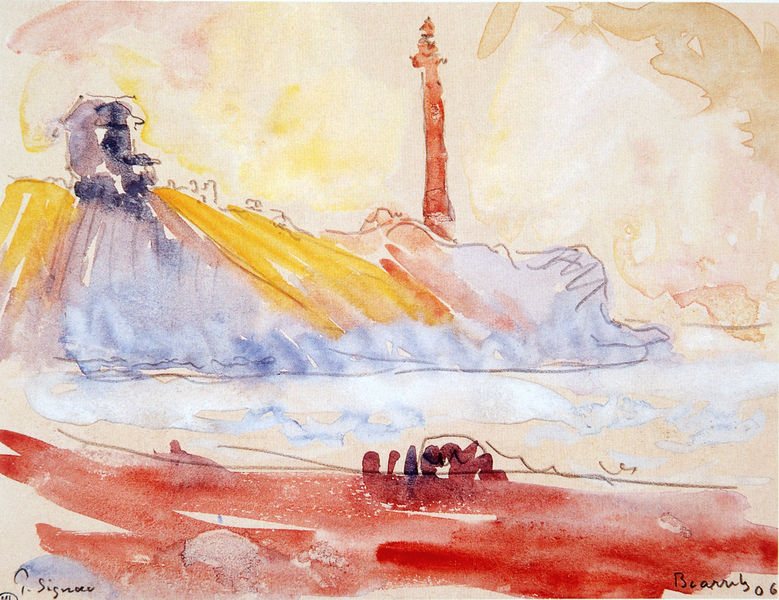
Titel: Le Phare de Biarritz, Der Leuchtturm von Biarritz
Künstler: Paul Signac
Standort: Paris
Institution: Musée du Louvre
Schlagwörter: berg, blau, felsen, hand, himmel, meer, wasser, wolken, aquarell, gelb, landschaft, ocker, see, ufer, braun, bunt, frankreich, licht, orange, pastell, schwarz, weiss, zeichnung, haus, rot, beige, expressionismus, signatur, felder, natur, spiegelung, hütte, sonne, boot, turm, küste, schiff, strand, wellen, moderne, abstrakt, fels, flächen, hang, klippen, modern, steilhang, lila, sonnenuntergang, steil, signiert, duktus, pastellfarben, bucht, impression, klippe, steilküste, leuchtturm, paul, bleistift, signac, lasiert, spätimpressionismus, paul signac, abfall, biarritz, gleiten, leutchtturm, meeresbucht, spätwerk, 6, steiöhang, 06, 2006, strandmeer